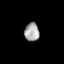
Tissue: lung
Cell type: Fibroblasts
Senescence score: 0.6362
Nuclear area (px): 266
Mean DAPI intensity: 164.846